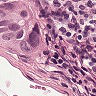
Metastatic tissue present: yes